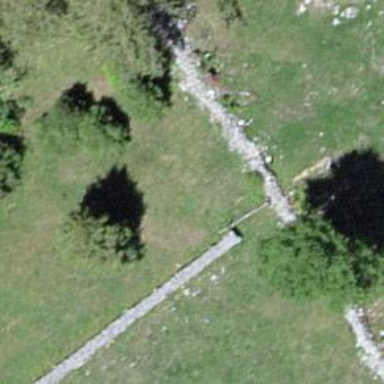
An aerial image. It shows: Wall is shown in the image.